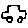
Label: car